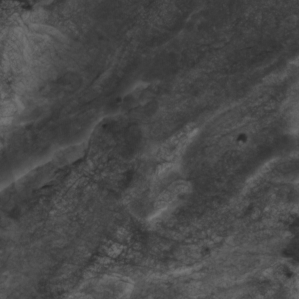
Label: non_frost